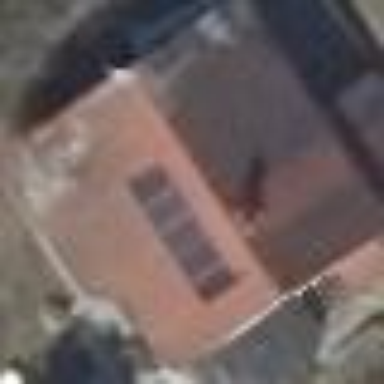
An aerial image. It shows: Detached building with gabled roof.